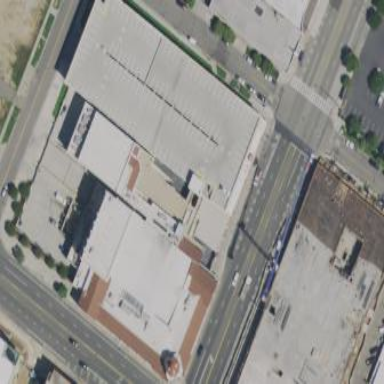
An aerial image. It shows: Retail building that doubles as theatre.